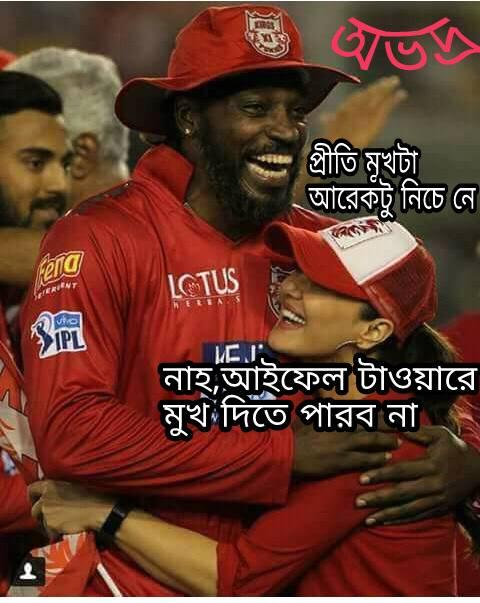
Caption: প্রীতি মুখটা আরেকটু নিচে নে     নাহ আইফেল টাওয়ারে মুখ দিতে পারব না
Label: hate